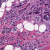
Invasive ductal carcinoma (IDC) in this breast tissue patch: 0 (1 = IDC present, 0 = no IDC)